Question: I want to highlight cells in a org.jdesktop.swingx.JXTreeTable relative to the value inside like in the SwingX showcase under 'Highlighting (Extended)':

There is some code provided in the showcase but I just can't get it to work, it doesn't highlight anything. I can't really comprehend where the highlighter gets bind to the values (maybe the provided code is not complete). Also there is no documentation available.
Here is the code from the showcase:
- <URL>
This is my code:
'''
private void initialize( ProfileThread profileThread )
{
try
{
UIManager.setLookAndFeel( UIManager.getSystemLookAndFeelClassName() );
}
catch ( Exception e )
{
e.printStackTrace();
}
setBounds( 0, 0, 800, 600 );
setDefaultCloseOperation( JFrame.EXIT_ON_CLOSE );
setTitle( "ProfileLog" );
NoRootTreeTableModel model = new NoRootTreeTableModel(
profileThread.getProfileThreadElements(), this );
JXTreeTable treeTable = new JXTreeTable( model );
MattePainter painter = new MattePainter( PaintUtils.setAlpha( Color.RED, 125 ) );
highlighter = new RelativePainterHighlighter( painter );
highlighter.setHighlightPredicate( HighlightPredicate.ALWAYS );
treeTable.addHighlighter( highlighter );
JScrollPane treeView = new JScrollPane( treeTable );
getContentPane().add( treeView );
setVisible( true );
}
public void setCurrentDuration( long duration )
{
DurationRelativizer relativizer = createDurationRelativizer( duration );
highlighter.setRelativizer( relativizer );
}
/**
* Creates and returns a relativizer with the given intermediate value.
*
*/
private DurationRelativizer createDurationRelativizer( long duration )
{
return new DurationRelativizer( 0, true, 15000, duration );
}
public static class DurationRelativizer extends NumberRelativizer
{
public DurationRelativizer( int column, boolean spreadColumns, Number max, Number current )
{
super( column, spreadColumns, max, current );
}
@Override
protected Number getNumber( ComponentAdapter adapter )
{
if ( !( adapter.getValue( getValueColumn() ) instanceof ProfileThreadElement ) )
{
return null;
}
return ( (ProfileThreadElement) adapter.getValue( getValueColumn() ) ).getDuration();
}
}
'''
I took the relevant pieces of code from the example and changed them for my requirements.
My RelativePainterHighlighter class is exactly the same like in the showcase.
This is my ProfileThreadElement class:
'''
import java.util.ArrayList;
import java.util.Date;
import java.util.Enumeration;
import java.util.Iterator;
import java.util.List;
import javax.swing.tree.TreeNode;
public class ProfileThreadElement implements TreeNode
{
private Date start;
private Date end;
private long duration;
private String text;
private String result;
private ProfileThreadElement parent;
private List<ProfileThreadElement> children;
/**
* Instantiates a new profile thread element.
*
* @param timestamp the timestamp
* @param text the text
*/
public ProfileThreadElement( Date timestamp, String text )
{
super();
this.start = timestamp;
this.text = text;
this.children = new ArrayList<ProfileThreadElement>();
}
/**
* Close.
*
* @param timestamp the timestamp
* @param duration the duration
* @param result the result
*/
public void close( Date timestamp, long duration, String result )
{
this.end = timestamp;
this.duration = duration;
this.result = result;
}
/**
* Adds the children.
*
* @param child the child
*/
public void addChildren( ProfileThreadElement child )
{
// if ( children == null )
// {
// children = new ArrayList<ProfileThreadElement>();
// }
children.add( child );
child.setParent( this );
}
/**
* @param parent the parent to set
*/
void setParent( ProfileThreadElement parent )
{
this.parent = parent;
}
/**
* Checks if is open.
*
* @return true, if is open
*/
public boolean isOpen()
{
return end == null;
}
/**
* @return the start
*/
public Date getStart()
{
return start;
}
/**
* @return the end
*/
public Date getEnd()
{
return end;
}
/**
* @return the duration
*/
public long getDuration()
{
return duration;
}
/**
* @return the text
*/
public String getText()
{
return text;
}
/**
* @return the result
*/
public String getResult()
{
return result;
}
/**
* @return the parent
*/
public ProfileThreadElement getParent()
{
return parent;
}
/**
* @return the children
*/
public List<ProfileThreadElement> getChildren()
{
return children;
}
/*
* (non-Javadoc)
*
* @see javax.swing.tree.TreeNode#children()
*/
@Override
public Enumeration<ProfileThreadElement> children()
{
return new Enumeration<ProfileThreadElement>()
{
Iterator<ProfileThreadElement> iterator = children.iterator();
@Override
public boolean hasMoreElements()
{
return iterator.hasNext();
}
@Override
public ProfileThreadElement nextElement()
{
return iterator.next();
}
};
}
/*
* (non-Javadoc)
*
* @see javax.swing.tree.TreeNode#getAllowsChildren()
*/
@Override
public boolean getAllowsChildren()
{
return !children.isEmpty();
}
/*
* (non-Javadoc)
*
* @see javax.swing.tree.TreeNode#getChildAt(int)
*/
@Override
public TreeNode getChildAt( int childIndex )
{
return children.get( childIndex );
}
/*
* (non-Javadoc)
*
* @see javax.swing.tree.TreeNode#getChildCount()
*/
@Override
public int getChildCount()
{
return children.size();
}
/*
* (non-Javadoc)
*
* @see javax.swing.tree.TreeNode#getIndex(javax.swing.tree.TreeNode)
*/
@Override
public int getIndex( TreeNode node )
{
return children.indexOf( node );
}
/*
* (non-Javadoc)
*
* @see javax.swing.tree.TreeNode#isLeaf()
*/
@Override
public boolean isLeaf()
{
return children.isEmpty();
}
@Override
public String toString()
{
StringBuffer sb = new StringBuffer();
sb.append( duration );
sb.append( " ms " );
sb.append( text );
return sb.toString();
}
}
'''
And my tree table model:
'''
public class NoRootTreeTableModel extends AbstractTreeTableModel
{
private final static String[] COLUMN_NAMES = { "Duration (ms)", "Function Call", "Class" };
private List<ProfileThreadElement> profileThreadElements;
private TreeFrame frame;
public NoRootTreeTableModel( List<ProfileThreadElement> profileThreadElements, TreeFrame frame )
{
super( new Object() );
this.profileThreadElements = profileThreadElements;
this.frame = frame;
}
@Override
public int getColumnCount()
{
return COLUMN_NAMES.length;
}
@Override
public String getColumnName( int column )
{
return COLUMN_NAMES[column];
}
@Override
public boolean isCellEditable( Object node, int column )
{
return false;
}
@Override
public Object getValueAt( Object node, int column )
{
if ( node instanceof ProfileThreadElement )
{
Matcher matcher;
Pattern pattern;
ProfileThreadElement element = (ProfileThreadElement) node;
switch ( column )
{
case 0: // duration
frame.setCurrentDuration( element.getDuration() );
return element.getDuration();
case 1: // function
pattern = Pattern.compile( "\.[a-z][a-zA-Z]+\(.*\)" );
matcher = pattern.matcher( element.getText() );
if ( matcher.find() )
return matcher.group().substring( 1 );
else
return "";
case 2: // class
pattern = Pattern.compile( ".+?(?=\.[a-z][a-zA-Z]+\(.*\))" );
matcher = pattern.matcher( element.getText() );
if ( matcher.find() )
return matcher.group().replace( "class ", "" );
else
return "";
}
}
return null;
}
@Override
public int getChildCount( Object parent )
{
if ( parent instanceof ProfileThreadElement )
{
ProfileThreadElement element = (ProfileThreadElement) parent;
return element.getChildren().size();
}
return profileThreadElements.size();
}
@Override
public Object getChild( Object parent, int index )
{
if ( parent instanceof ProfileThreadElement )
{
ProfileThreadElement element = (ProfileThreadElement) parent;
return element.getChildren().get( index );
}
return profileThreadElements.get( index );
}
@Override
public int getIndexOfChild( Object parent, Object child )
{
ProfileThreadElement element = (ProfileThreadElement) parent;
return element.getChildren().indexOf( (ProfileThreadElement) child );
}
}
'''
I think the biggest problem is that I have no clue where to call the TreeFrame.setCurrentDuration(...) method. This is missing in the showcase demo. Has anyone got relative highlighting to work?
Any help is appreciated, thanks in advance!
PS: If I missed something or if you need further information, please tell me!
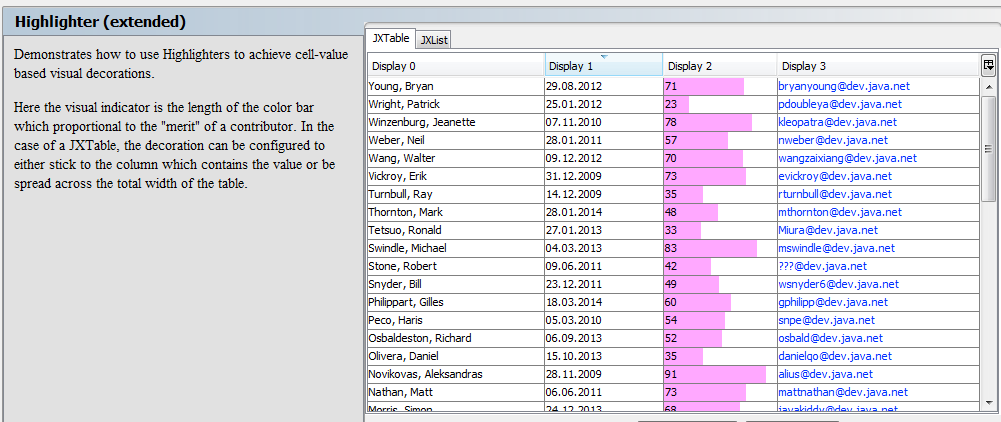
Answer: I've cut everything out that I didn't need and noticed that doHighlight(..) was never called. The reason was that canHighlight(..) returned false because my relativizer was null.